Field crop: tomato
Growth stage: 1
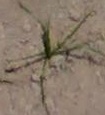
Species: cyperus